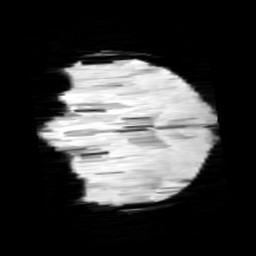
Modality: minIP
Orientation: coronal
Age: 9
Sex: female
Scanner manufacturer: siemens
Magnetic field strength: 3 T
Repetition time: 0.027 s
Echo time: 0.02 s